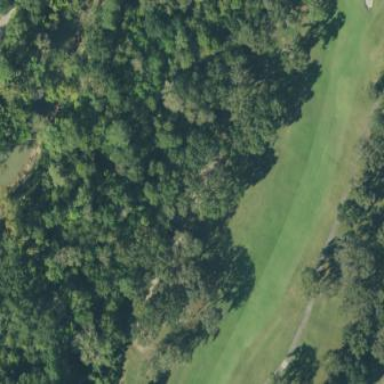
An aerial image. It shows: Golf fairway in the image.